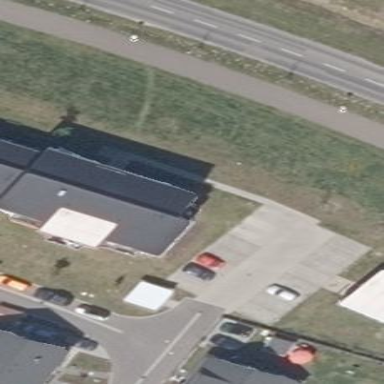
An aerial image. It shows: Residential building.